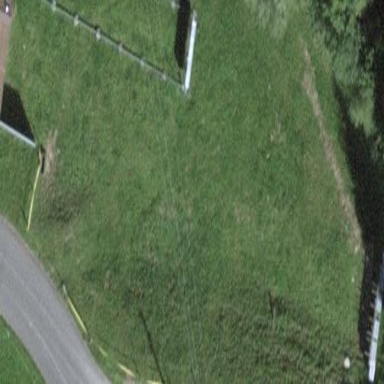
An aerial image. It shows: Shooting range on leisure land pitch.